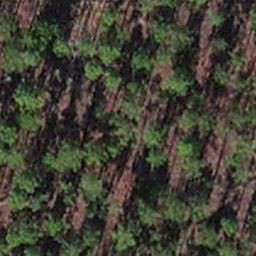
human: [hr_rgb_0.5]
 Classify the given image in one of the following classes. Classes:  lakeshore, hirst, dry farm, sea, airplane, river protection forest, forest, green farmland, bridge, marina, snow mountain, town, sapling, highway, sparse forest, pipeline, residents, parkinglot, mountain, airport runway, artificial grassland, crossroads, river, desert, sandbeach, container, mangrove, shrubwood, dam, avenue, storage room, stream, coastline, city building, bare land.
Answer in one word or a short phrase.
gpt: sapling